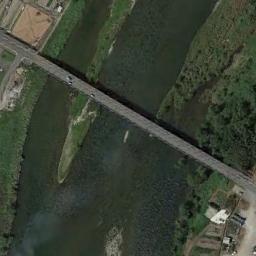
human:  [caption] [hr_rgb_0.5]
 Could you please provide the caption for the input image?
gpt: The two bridges intersect on the river bank .

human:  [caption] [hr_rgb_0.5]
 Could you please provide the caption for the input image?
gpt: A bridge is over the river and trees .

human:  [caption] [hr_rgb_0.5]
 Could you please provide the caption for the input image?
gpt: A bridge built on a dark green river while dense green plants on the channel bar and point bar of the river .

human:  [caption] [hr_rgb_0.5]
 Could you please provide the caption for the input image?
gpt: A bridge connects the land on both sides of the turquoise river  There are several green sandbars in the river .

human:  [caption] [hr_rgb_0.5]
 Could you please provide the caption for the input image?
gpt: Some trees are around the bridge .